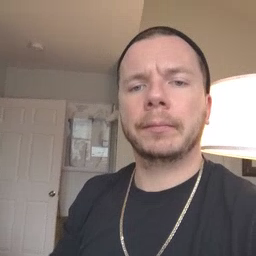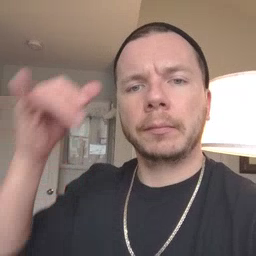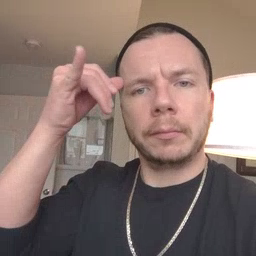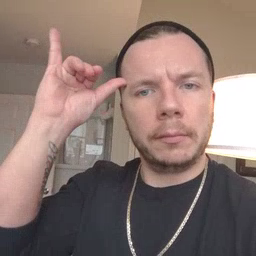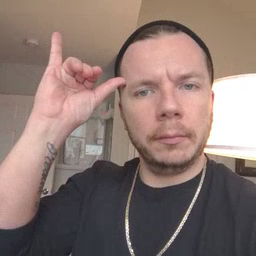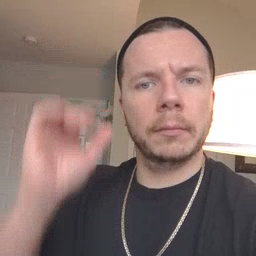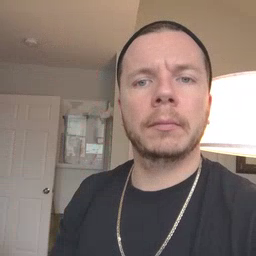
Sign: cow